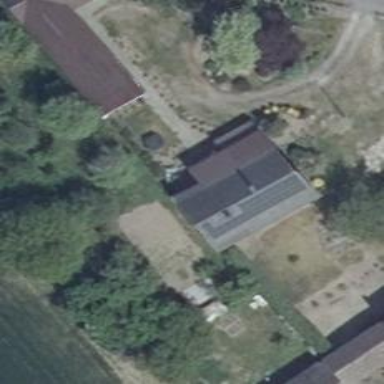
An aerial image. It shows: Residential building.